Interaction volume radius: 5 \u00c5
Interaction volume height: 25 \u00c5
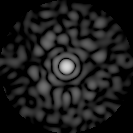
Disorder parameter: 0.8151